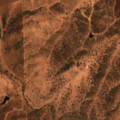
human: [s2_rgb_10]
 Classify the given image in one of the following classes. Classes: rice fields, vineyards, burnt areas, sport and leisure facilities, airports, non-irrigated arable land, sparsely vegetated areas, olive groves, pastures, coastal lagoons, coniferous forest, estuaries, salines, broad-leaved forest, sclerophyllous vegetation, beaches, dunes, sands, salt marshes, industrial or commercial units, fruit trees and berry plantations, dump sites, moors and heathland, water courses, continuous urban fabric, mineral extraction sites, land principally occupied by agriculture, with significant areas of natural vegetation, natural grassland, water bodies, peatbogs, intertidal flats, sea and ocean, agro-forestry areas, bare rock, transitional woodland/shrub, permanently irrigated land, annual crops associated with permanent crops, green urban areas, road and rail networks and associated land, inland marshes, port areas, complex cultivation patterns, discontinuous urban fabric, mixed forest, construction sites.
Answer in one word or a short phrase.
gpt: non-irrigated arable land, agro-forestry areas, broad-leaved forest, transitional woodland/shrub